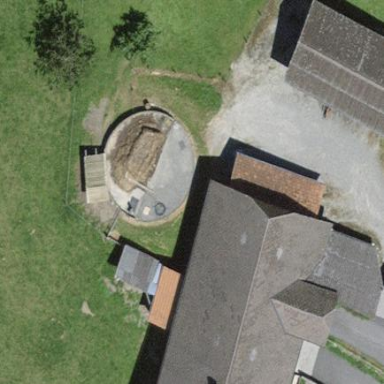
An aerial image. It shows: Farm building.